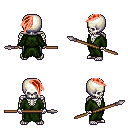
a pixel art fantasy rpg character, male body template, skeleton, green robe, metal pants, red long mohawk hairstyle, spear, four views (front, back, left, right), 2x2 character sprite sheet, small pixel art, hard edges, no anti-aliasing